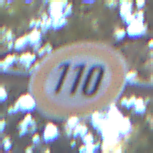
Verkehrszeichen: Geschwindigkeit110
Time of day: MorningAfternoon
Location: Outdoor (Suburban)
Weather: PartlyCloudy
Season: NotSpecified
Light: Natural